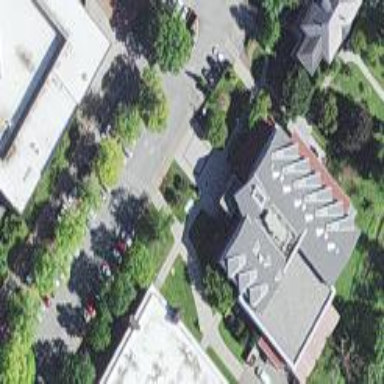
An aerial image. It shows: Arts center housed in building.